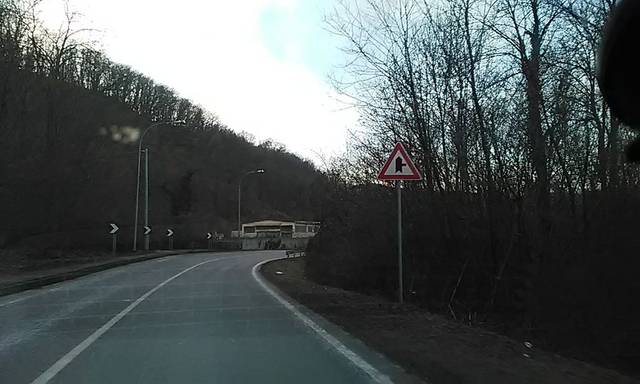
Region: Italy
Coordinates: 45.67, 8.331